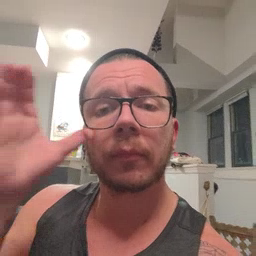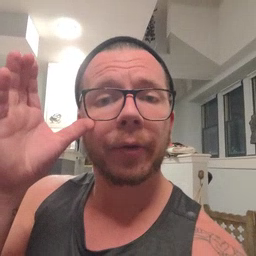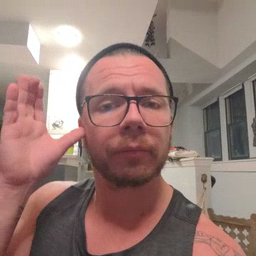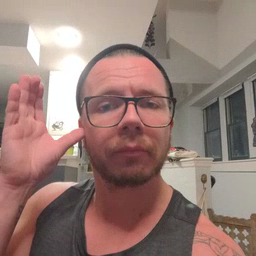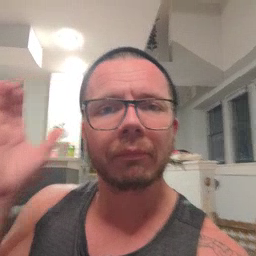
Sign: hear